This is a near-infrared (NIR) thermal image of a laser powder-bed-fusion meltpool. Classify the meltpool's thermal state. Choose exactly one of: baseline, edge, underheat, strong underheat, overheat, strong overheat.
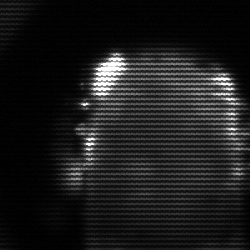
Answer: baseline